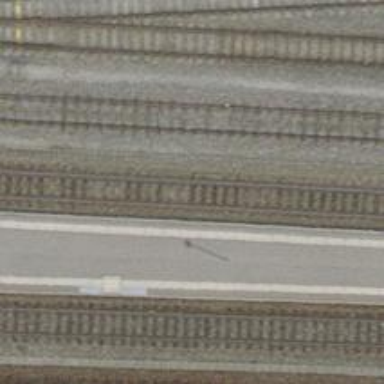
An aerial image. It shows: Single railway track with electrification through contact line.